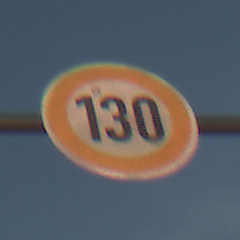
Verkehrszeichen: Geschwindigkeit130
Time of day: SunriseSunset
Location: Outdoor (Nature)
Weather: PartlyCloudy
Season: NotSpecified
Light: Natural